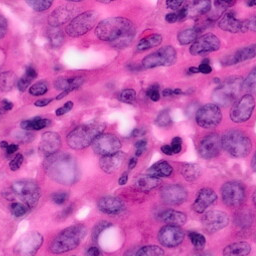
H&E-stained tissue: Pancreatic